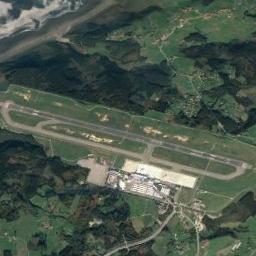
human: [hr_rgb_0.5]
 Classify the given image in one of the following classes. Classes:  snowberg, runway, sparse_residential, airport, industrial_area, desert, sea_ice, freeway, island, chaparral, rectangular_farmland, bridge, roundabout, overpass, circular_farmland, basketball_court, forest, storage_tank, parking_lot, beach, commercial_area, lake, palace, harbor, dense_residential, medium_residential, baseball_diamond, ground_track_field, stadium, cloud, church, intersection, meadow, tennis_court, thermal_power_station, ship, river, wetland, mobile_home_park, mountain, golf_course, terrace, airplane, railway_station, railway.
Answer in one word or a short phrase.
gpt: airport